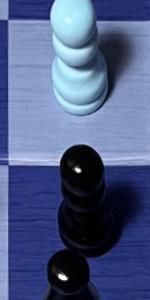
Label: Pawn_Black